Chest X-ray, AP view. Patient: 42 years old, sex M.
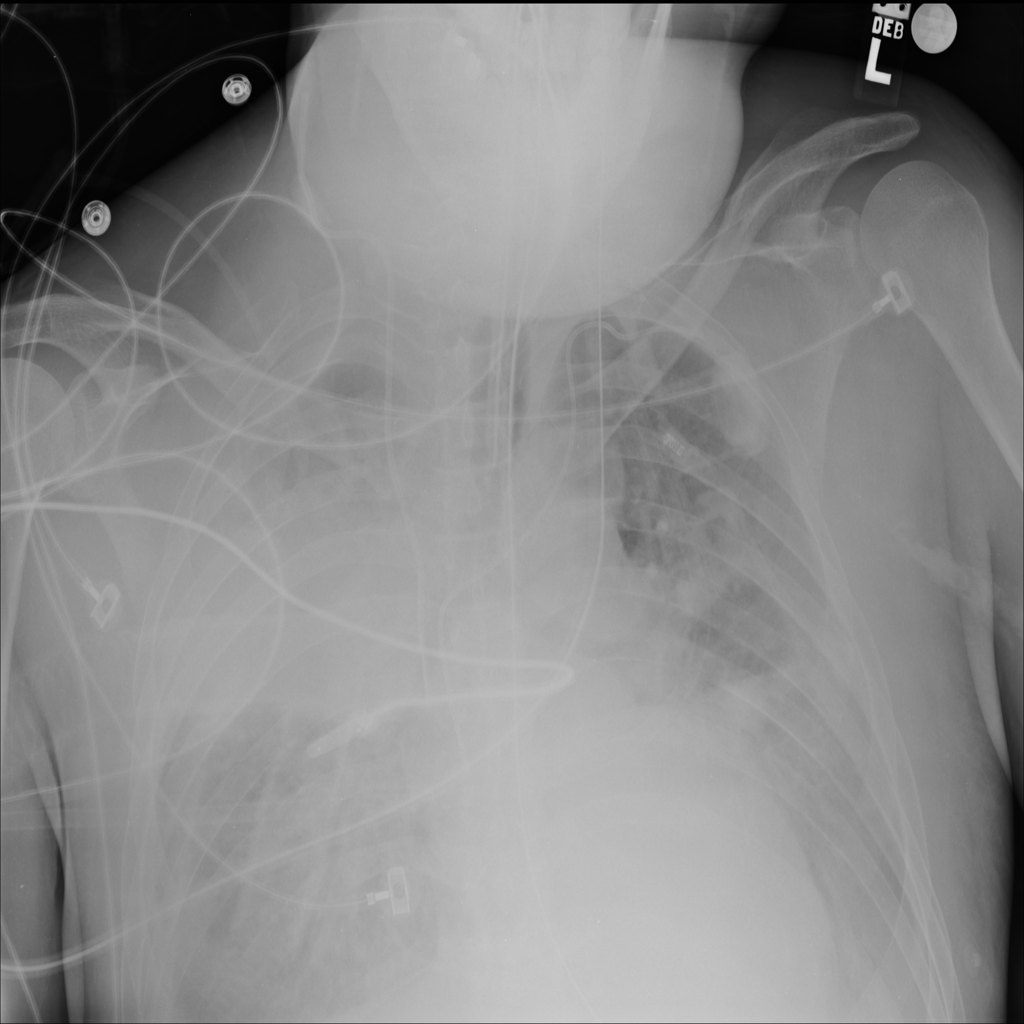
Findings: No Finding